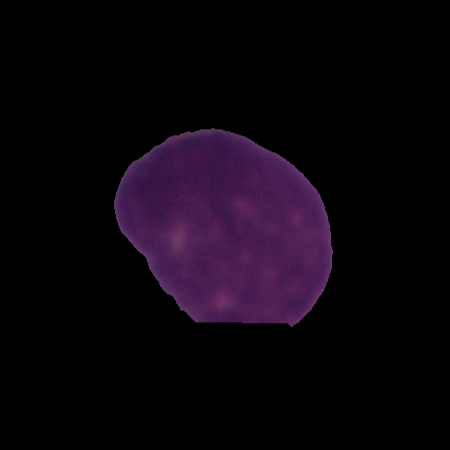
Label: cancer